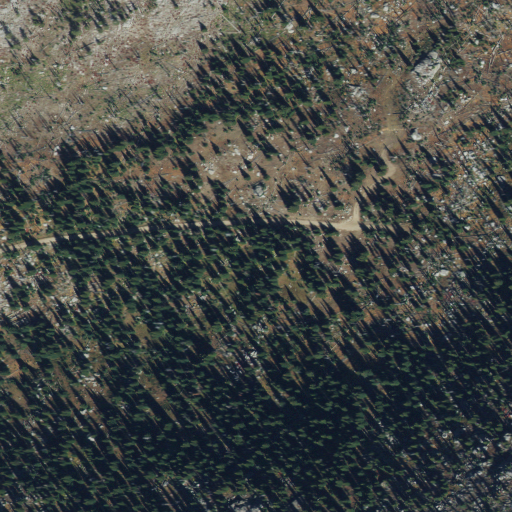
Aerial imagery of gap in Idaho named Fisher Creek Saddle containing evergreen forest and shrub